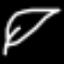
Label: leaf